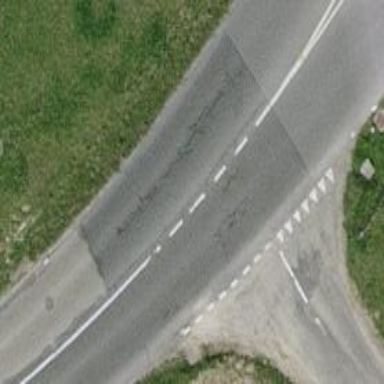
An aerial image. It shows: Secondary road with asphalt surface.